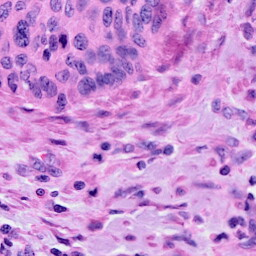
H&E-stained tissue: Cervix